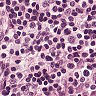
Metastatic tissue present: yes